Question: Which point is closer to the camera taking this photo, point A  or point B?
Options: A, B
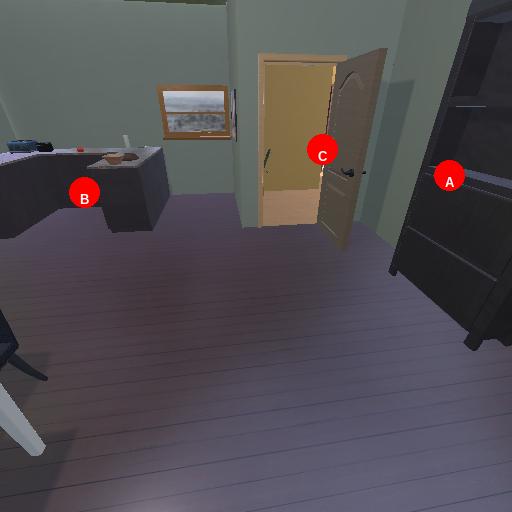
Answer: A